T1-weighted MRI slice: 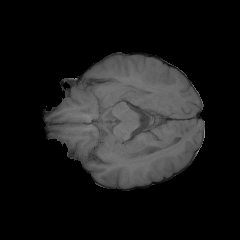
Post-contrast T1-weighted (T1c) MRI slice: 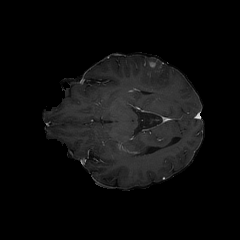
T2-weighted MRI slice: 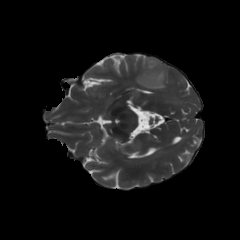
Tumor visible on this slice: yes